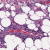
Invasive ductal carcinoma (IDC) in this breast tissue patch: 0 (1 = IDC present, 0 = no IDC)